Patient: sex M, age 64
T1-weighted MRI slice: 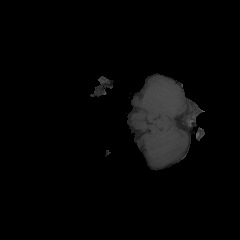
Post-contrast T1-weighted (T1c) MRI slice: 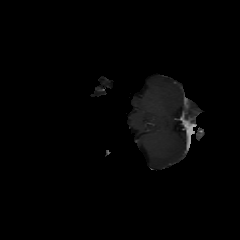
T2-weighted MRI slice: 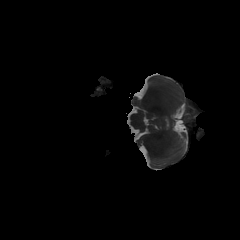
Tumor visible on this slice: yes
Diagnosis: Glioblastoma, IDH-wildtype
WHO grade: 4